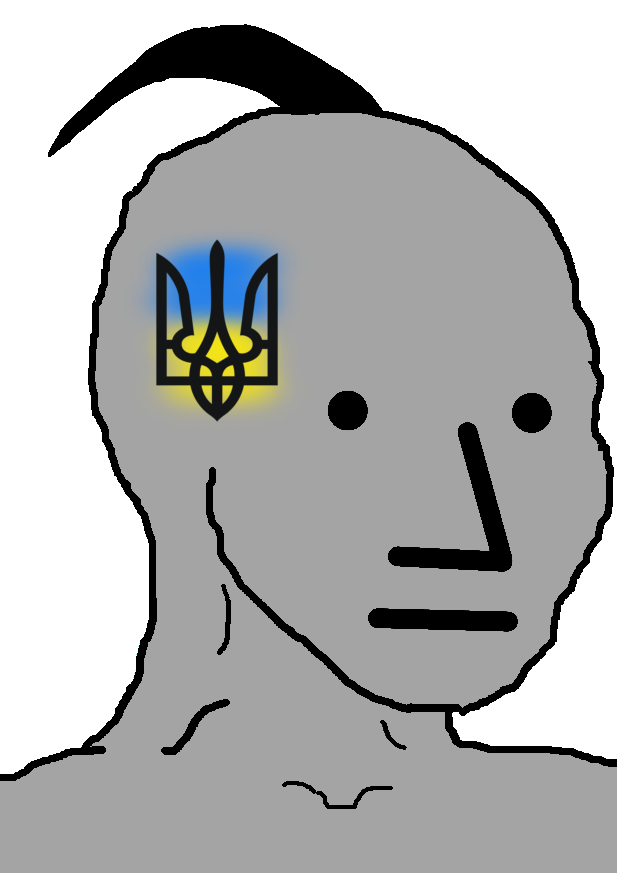
Label: 5_NPC